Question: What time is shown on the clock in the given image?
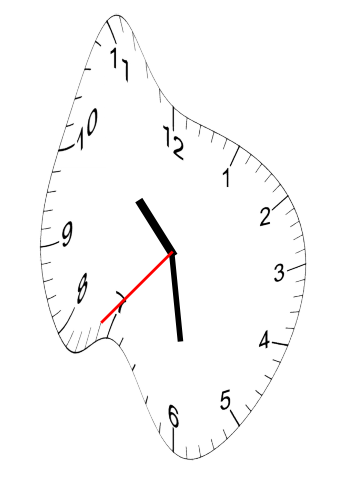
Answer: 10:28:37